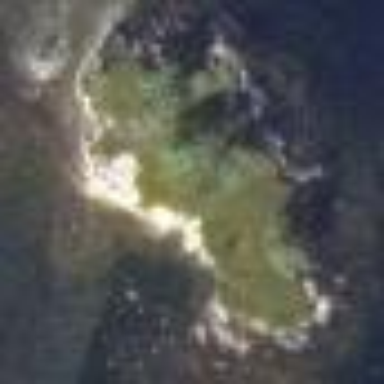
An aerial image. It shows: Islet.